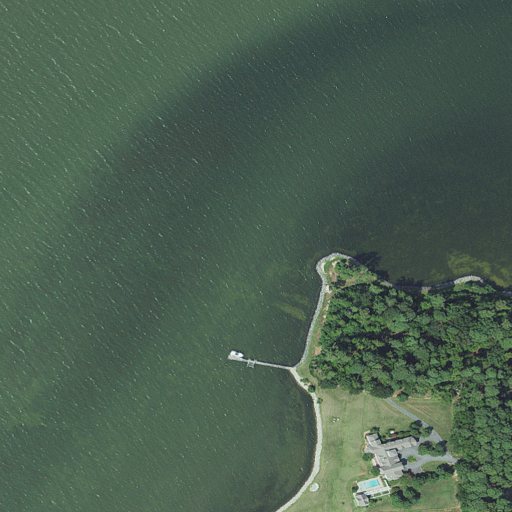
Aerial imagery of cape in Maryland named Skinners Point containing open water, woody wetlands, cultivated crops, low intensity development, and barren land